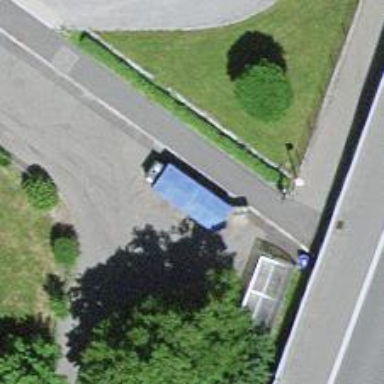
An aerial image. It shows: Recycling container for recycling.